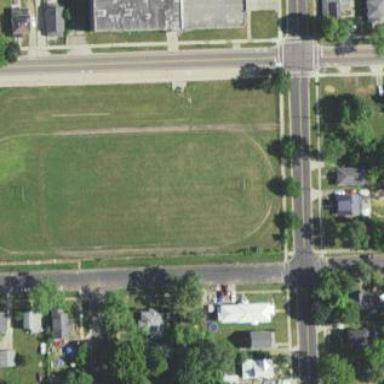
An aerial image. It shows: American football pitch.